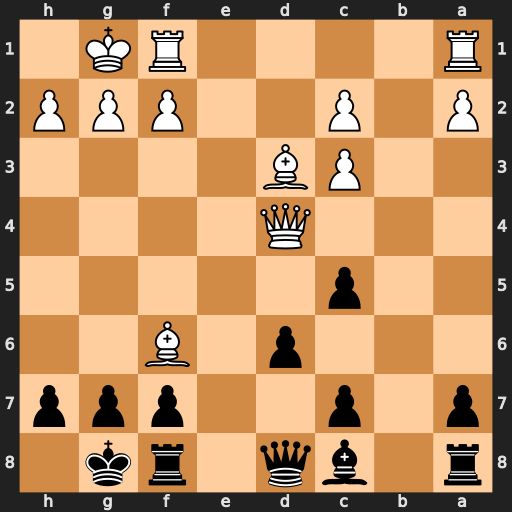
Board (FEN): r1bq1rk1/p1p2ppp/3p1B2/2p5/3Q4/2PB4/P1P2PPP/R4RK1
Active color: b
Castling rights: -
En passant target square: -
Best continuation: cxd4 Bxd8 Rxd8